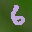
Label: 6